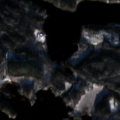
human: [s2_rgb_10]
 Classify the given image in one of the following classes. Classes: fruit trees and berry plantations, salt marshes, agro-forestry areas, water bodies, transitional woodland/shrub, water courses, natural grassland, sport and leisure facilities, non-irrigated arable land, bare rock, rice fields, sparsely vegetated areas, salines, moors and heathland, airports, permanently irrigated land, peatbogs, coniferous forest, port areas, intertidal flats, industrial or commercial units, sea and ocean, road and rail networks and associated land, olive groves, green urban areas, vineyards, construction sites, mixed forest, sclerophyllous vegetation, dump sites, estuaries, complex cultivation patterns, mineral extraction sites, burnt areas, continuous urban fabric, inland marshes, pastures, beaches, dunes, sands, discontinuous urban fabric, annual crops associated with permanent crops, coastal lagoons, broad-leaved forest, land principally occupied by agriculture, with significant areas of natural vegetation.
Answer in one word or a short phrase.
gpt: coniferous forest, mixed forest, water bodies